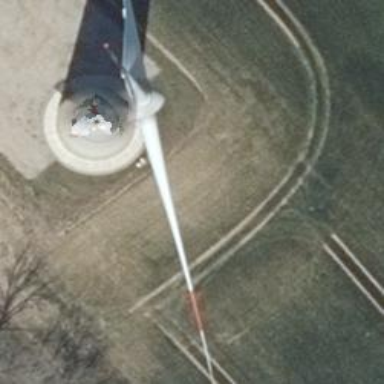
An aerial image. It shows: Wind generator powered by horizontal-axis wind turbine.